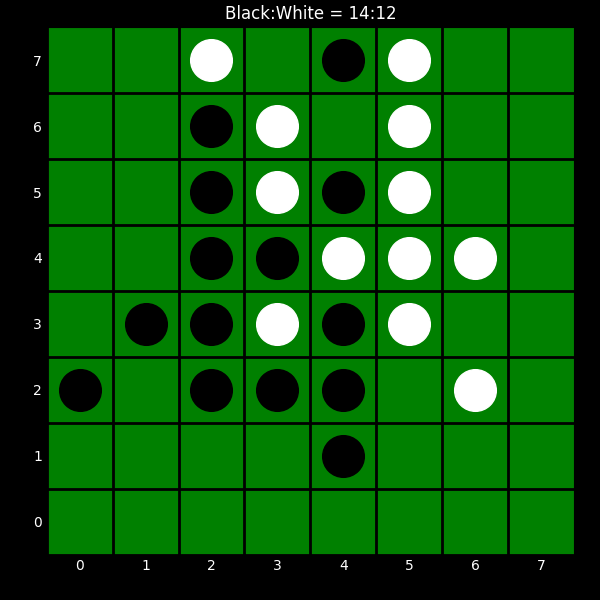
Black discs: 14
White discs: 12